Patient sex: M
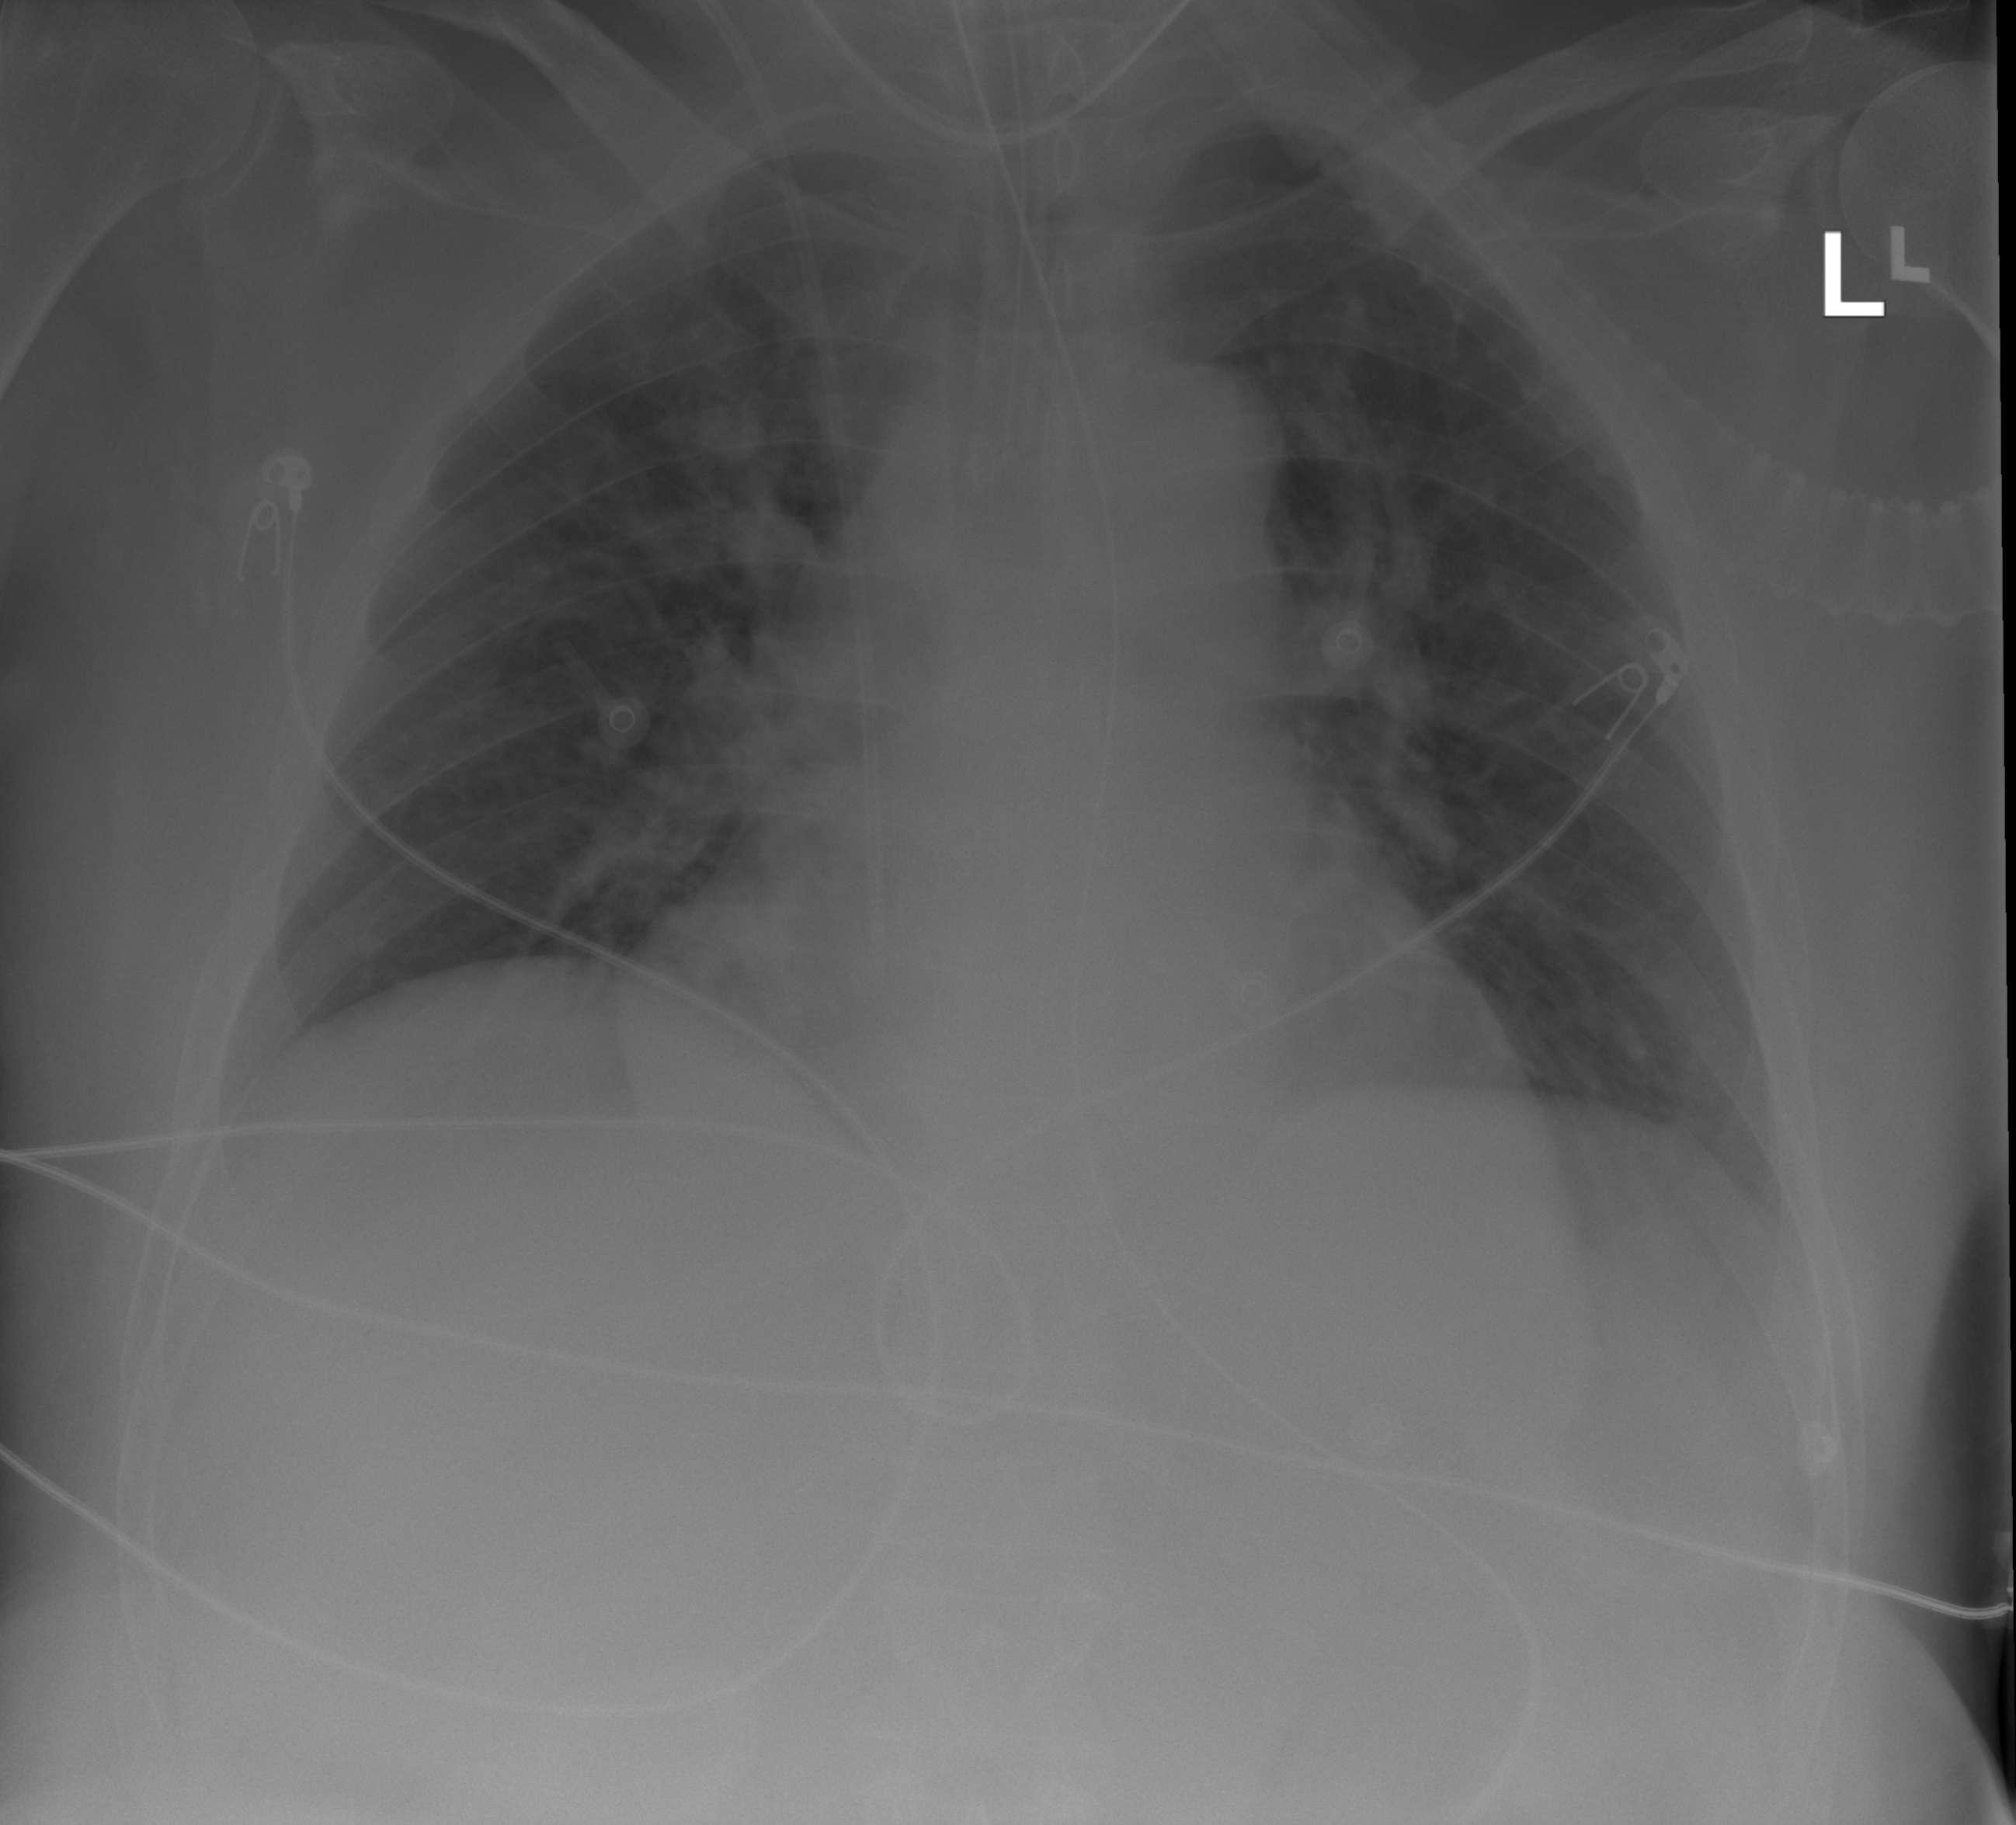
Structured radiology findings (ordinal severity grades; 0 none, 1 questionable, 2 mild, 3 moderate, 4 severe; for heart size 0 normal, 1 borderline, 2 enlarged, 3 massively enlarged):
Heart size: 2
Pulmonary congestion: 2
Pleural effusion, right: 0
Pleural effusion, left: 0
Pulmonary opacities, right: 0
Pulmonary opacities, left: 0
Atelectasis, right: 0
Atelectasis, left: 0